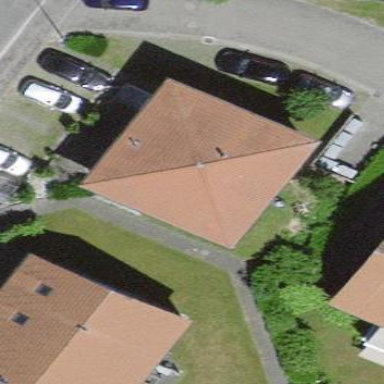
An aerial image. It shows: Residential building.